Interaction volume radius: 5 \u00c5
Interaction volume height: 10 \u00c5
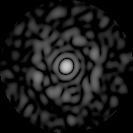
Disorder parameter: 0.7902